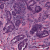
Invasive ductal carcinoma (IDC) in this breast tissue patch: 1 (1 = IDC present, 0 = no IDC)